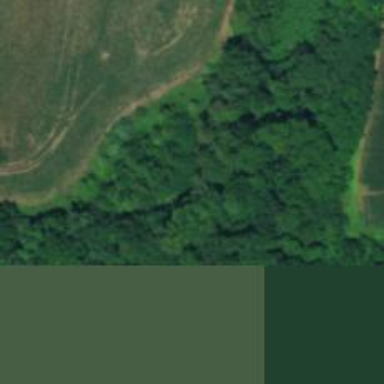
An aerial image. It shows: Bridleway.